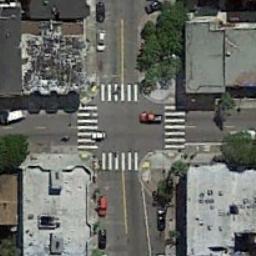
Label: intersection